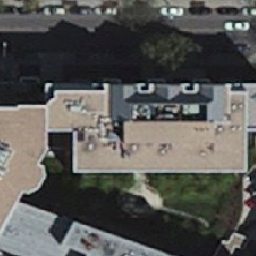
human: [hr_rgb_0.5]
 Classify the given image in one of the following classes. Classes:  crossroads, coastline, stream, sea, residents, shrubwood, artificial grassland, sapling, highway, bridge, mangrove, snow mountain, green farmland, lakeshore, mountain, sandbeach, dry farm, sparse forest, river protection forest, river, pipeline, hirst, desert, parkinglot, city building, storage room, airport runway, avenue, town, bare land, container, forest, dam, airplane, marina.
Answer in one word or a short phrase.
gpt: city building